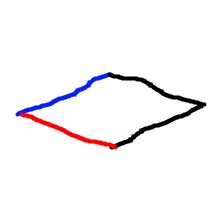
Shape: rhombus